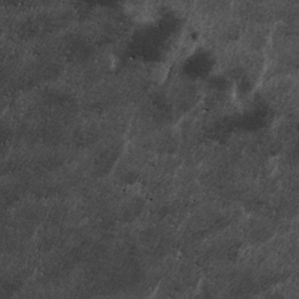
Label: non_frost